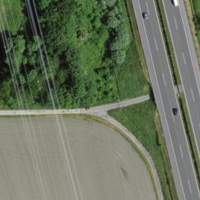
EUNIS habitat code: 57
Species observed at this site:
Arum maculatum